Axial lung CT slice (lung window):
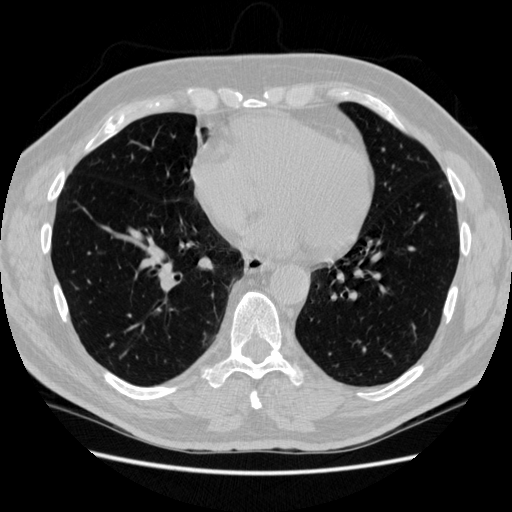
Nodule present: no